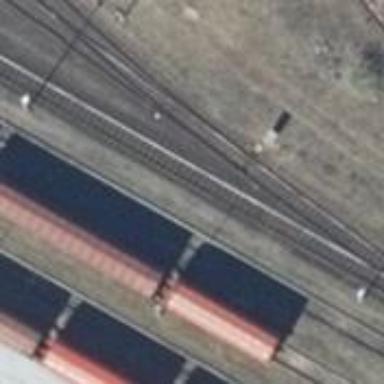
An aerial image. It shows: Railway switch.